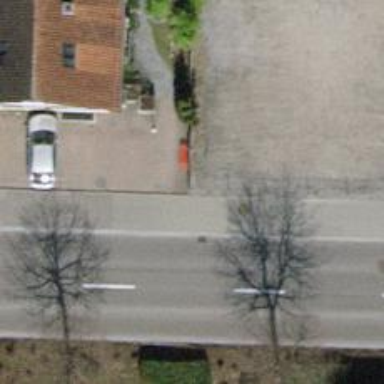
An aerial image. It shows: Fence is in the image.